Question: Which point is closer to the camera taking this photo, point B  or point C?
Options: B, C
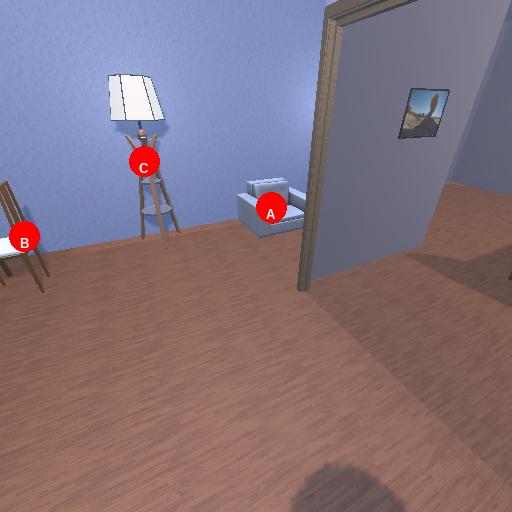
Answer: B